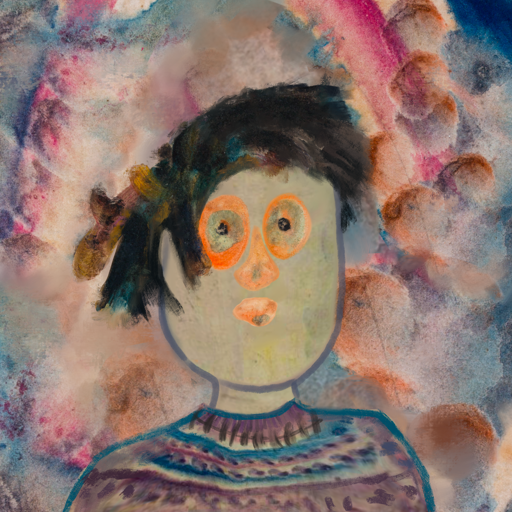
Background: Rupkatha, Head And Neck Front: Hill_Girl, Face Front: Childish, Bust: HillGirl, Hair Front: Pipe, Head Accessory: Blank, Second Necklace: Blank, Necklace: In_The_Sun, Baby: Blank